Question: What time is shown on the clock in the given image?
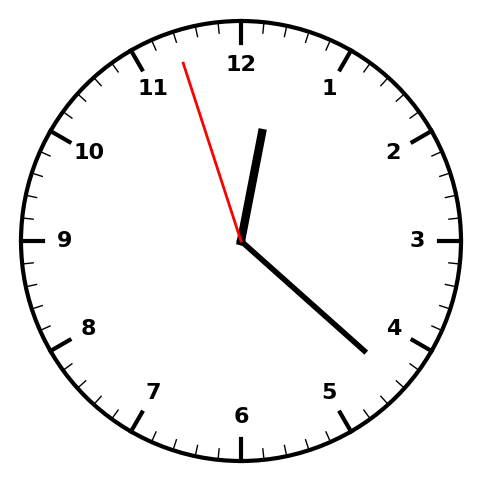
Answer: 12:21:57